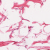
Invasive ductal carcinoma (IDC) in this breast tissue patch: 0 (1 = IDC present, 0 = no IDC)